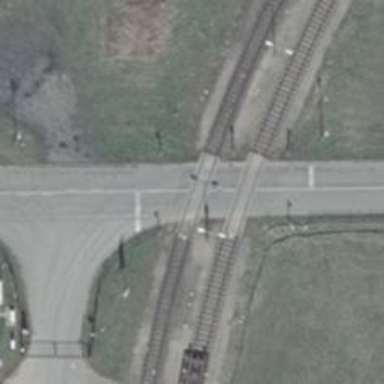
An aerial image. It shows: Level crossing on the railway with lights.